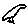
Label: bird